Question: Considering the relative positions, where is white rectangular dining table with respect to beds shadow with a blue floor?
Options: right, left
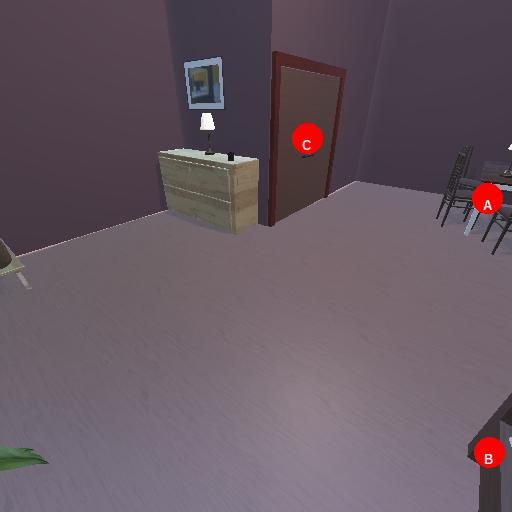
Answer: right